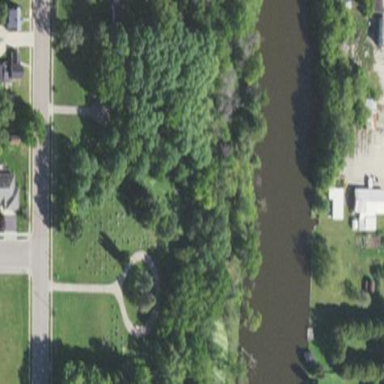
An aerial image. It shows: Cemetery.